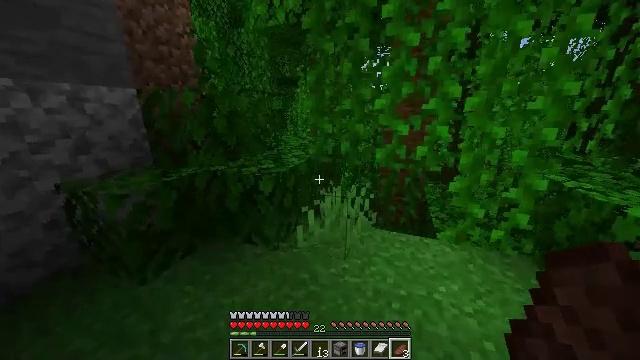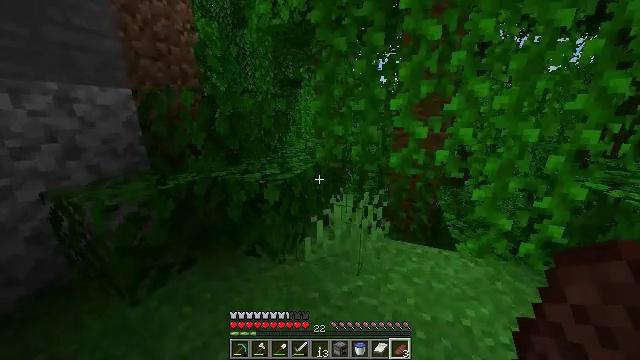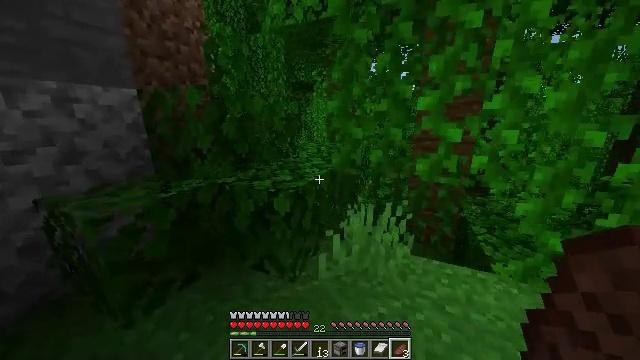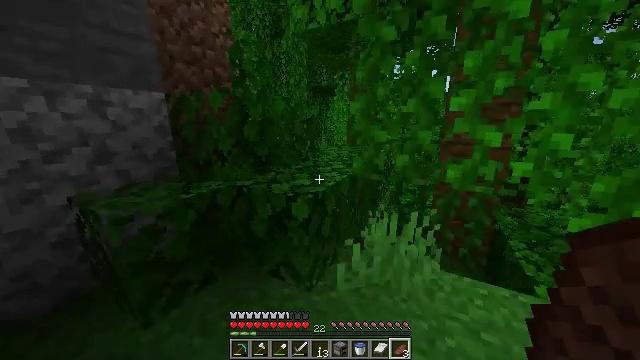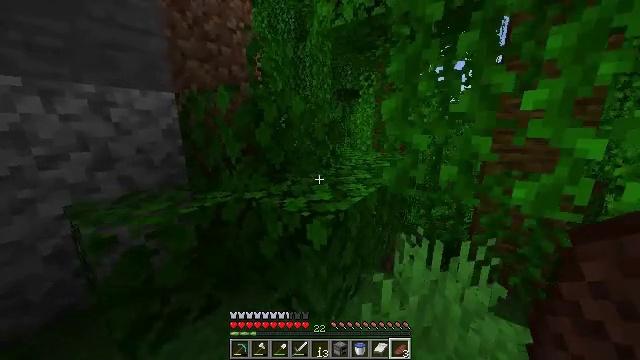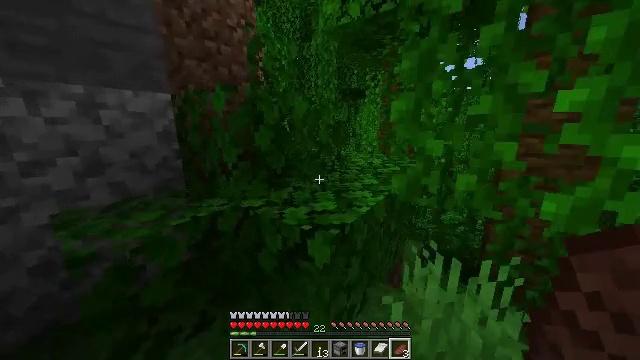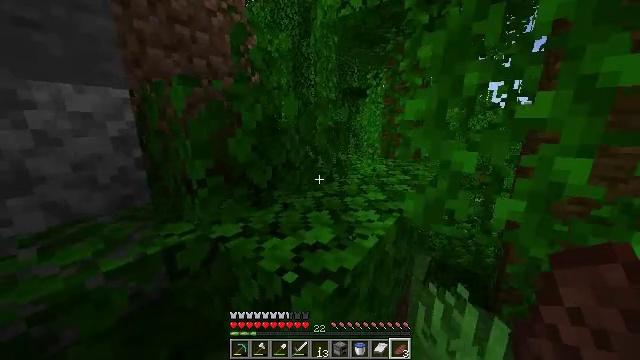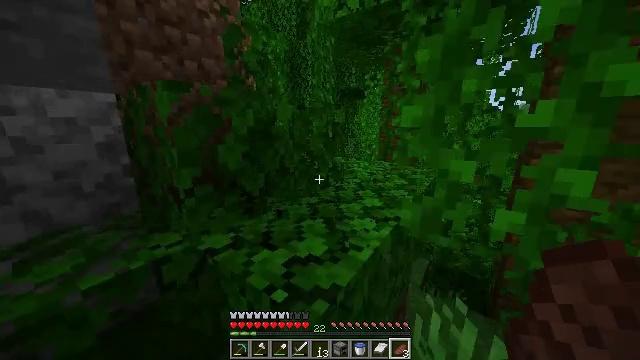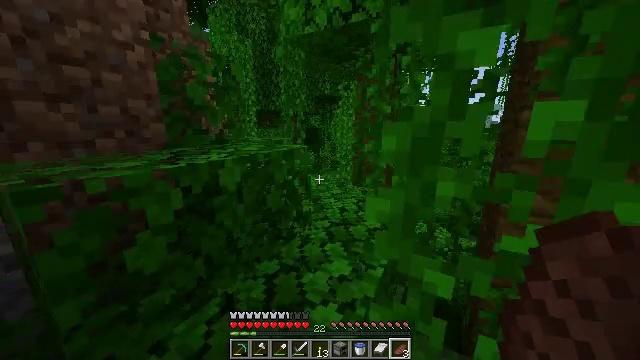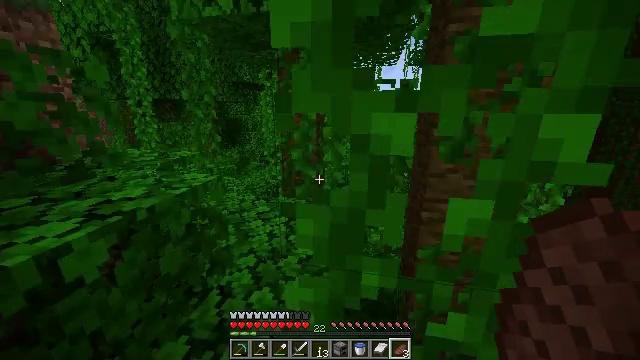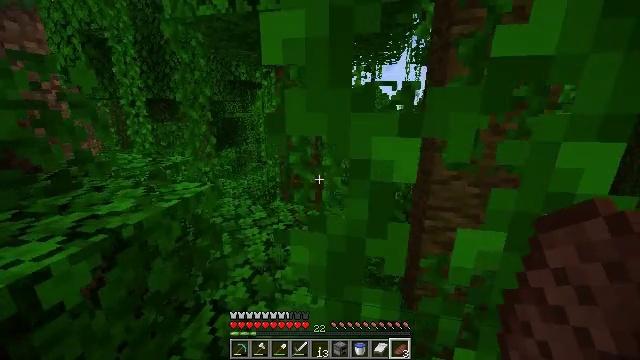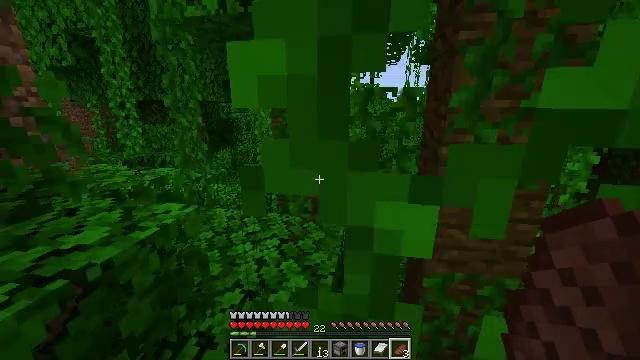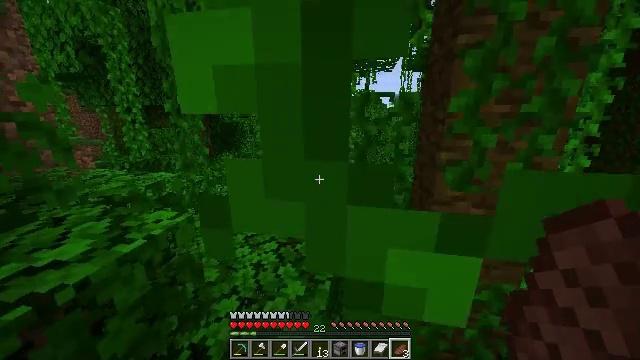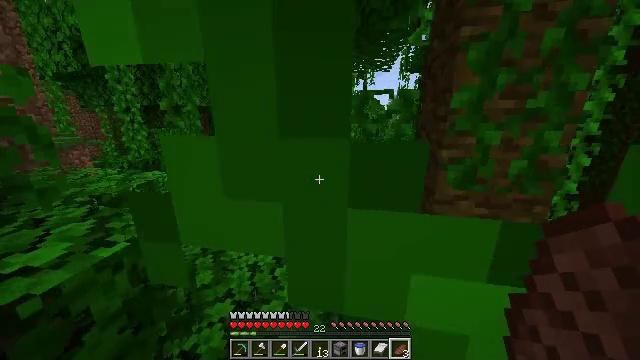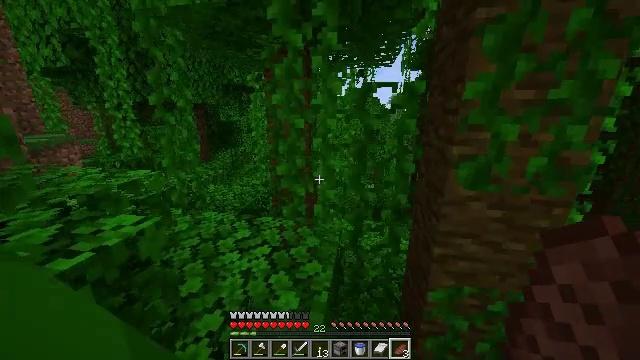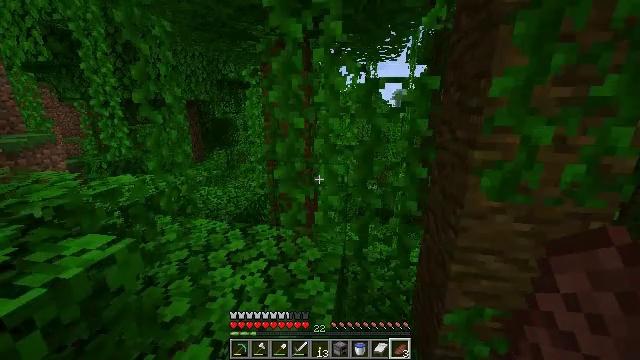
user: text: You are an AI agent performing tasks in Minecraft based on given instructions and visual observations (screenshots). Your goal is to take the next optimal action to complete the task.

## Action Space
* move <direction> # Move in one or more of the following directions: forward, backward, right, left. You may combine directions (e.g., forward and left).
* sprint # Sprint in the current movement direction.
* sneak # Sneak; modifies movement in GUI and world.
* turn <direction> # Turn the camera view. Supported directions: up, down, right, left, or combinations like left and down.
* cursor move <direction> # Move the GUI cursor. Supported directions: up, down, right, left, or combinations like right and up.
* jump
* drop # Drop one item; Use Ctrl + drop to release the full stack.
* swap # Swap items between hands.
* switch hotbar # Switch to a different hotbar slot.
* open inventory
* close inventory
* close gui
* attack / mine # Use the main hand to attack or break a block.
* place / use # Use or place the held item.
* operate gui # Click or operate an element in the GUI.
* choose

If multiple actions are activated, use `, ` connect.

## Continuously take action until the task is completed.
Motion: motion action
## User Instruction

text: Attack the melon to collect it.
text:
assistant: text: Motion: move forward, sprint
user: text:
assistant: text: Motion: move forward, sprint, turn left
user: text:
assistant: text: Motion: move forward, sprint, turn left
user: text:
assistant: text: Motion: move forward, sprint, turn left and up
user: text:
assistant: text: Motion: move forward, sprint, turn left
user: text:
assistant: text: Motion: move forward, sprint
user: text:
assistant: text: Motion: move forward, sprint, jump
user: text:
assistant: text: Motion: move forward, sprint, turn right, jump
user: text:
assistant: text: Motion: move forward, sprint, turn right and down, jump
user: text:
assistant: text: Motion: move forward, sprint
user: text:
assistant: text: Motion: move forward, sprint
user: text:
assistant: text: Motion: move forward, sprint
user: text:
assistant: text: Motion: move forward, sprint
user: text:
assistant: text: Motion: move forward, sprint
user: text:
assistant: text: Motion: move forward, sprint
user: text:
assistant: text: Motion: move forward, sprint
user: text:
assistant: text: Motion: move forward, sprint
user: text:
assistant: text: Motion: move forward, sprint
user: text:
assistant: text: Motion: move forward, sprint
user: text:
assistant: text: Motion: move forward, sprint
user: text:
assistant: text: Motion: move forward, sprint
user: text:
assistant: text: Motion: move forward, sprint, turn down
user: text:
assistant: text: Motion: move forward and move left, sprint, turn down
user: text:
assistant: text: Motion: move forward and move left, sprint, turn down
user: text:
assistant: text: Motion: move forward and move left, sprint, turn left and down
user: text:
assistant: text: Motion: move forward and move left, sprint, turn down
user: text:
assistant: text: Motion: move forward and move left, sprint
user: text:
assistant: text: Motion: move forward and move left, sprint
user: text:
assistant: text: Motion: move forward and move left, sprint
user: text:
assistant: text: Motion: move forward and move left, sprint